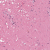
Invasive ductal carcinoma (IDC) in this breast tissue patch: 0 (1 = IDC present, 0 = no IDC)